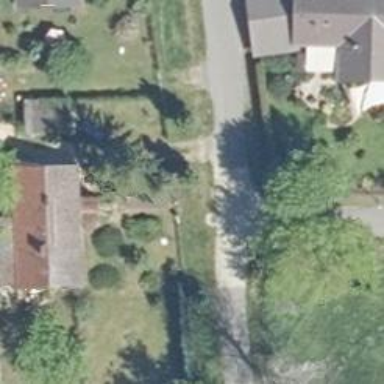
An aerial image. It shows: Asphalt road in residential area.